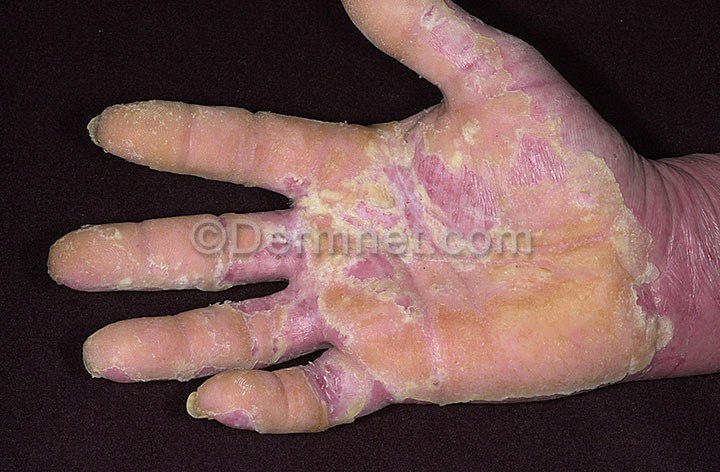
Disease: Psoriasis pictures Lichen Planus and related diseases